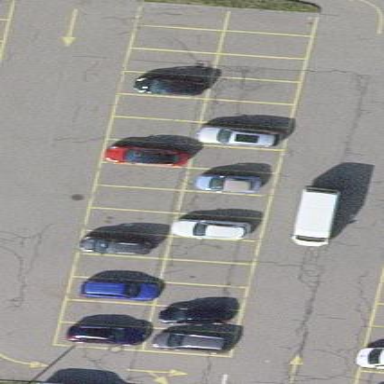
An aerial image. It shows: Parking aisle designated as service road.